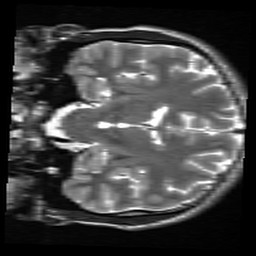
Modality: inplaneT2
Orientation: coronal
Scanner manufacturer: siemens
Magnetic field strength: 3 T
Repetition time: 7.02 s
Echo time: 0.069 s